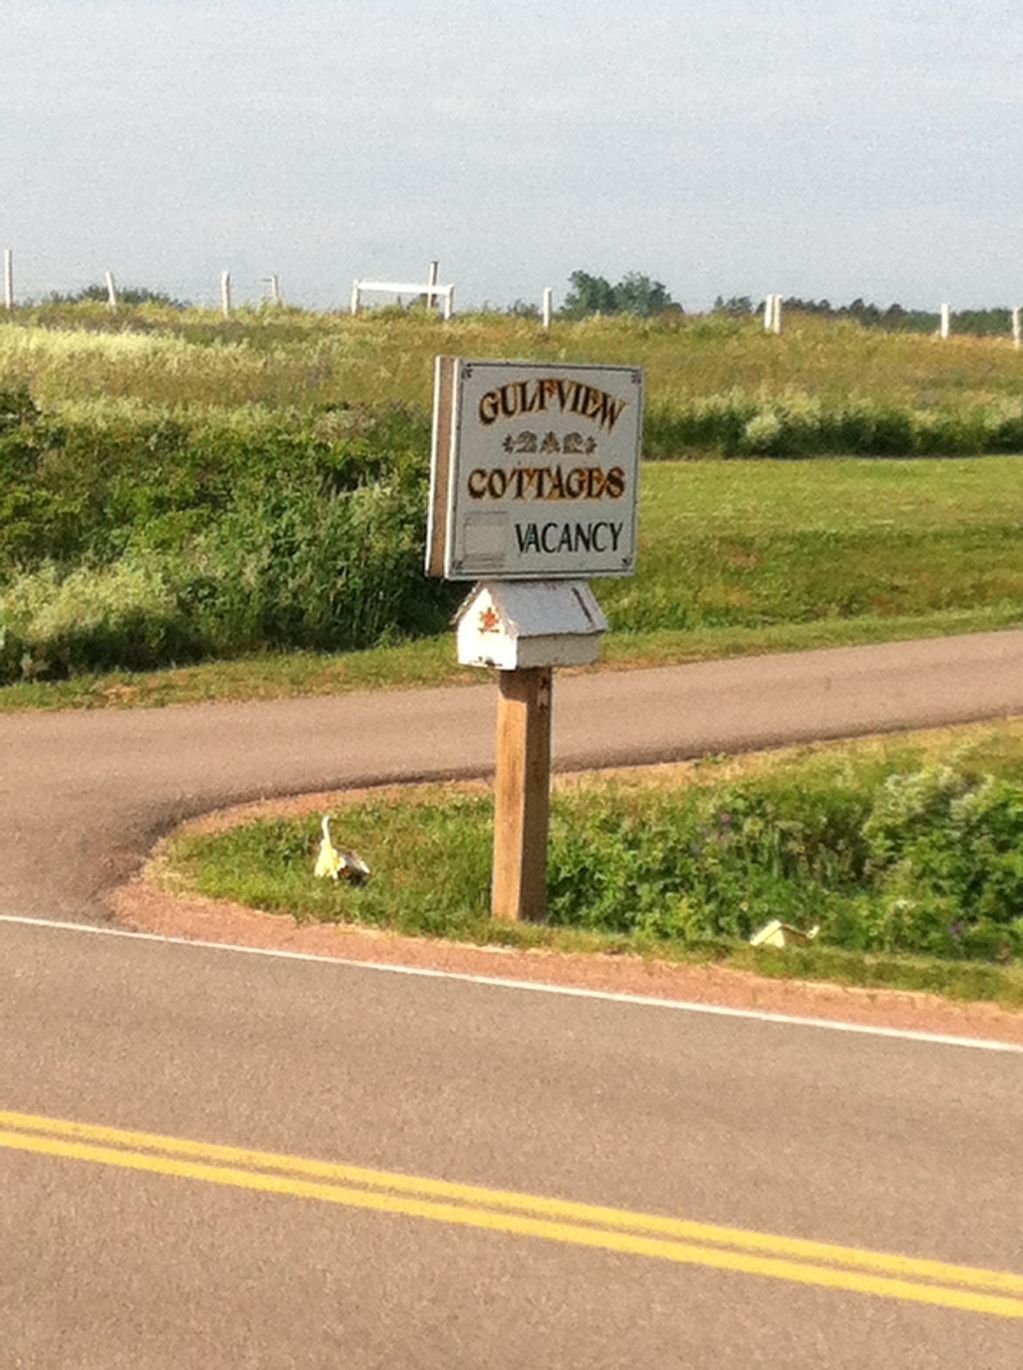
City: charlottetown